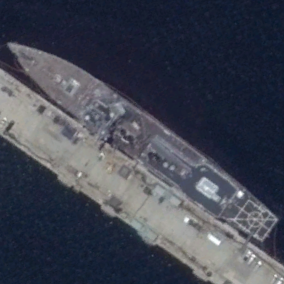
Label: destroyer